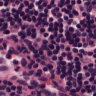
Metastatic tissue present: no